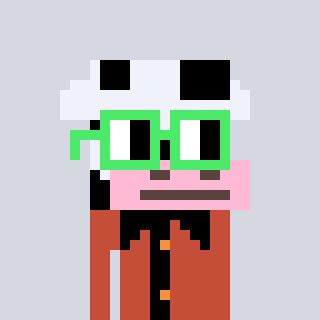
a pixel art character with square light green glasses, a cow-shaped head and a rust-colored body on a cool background